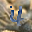
Label: 4